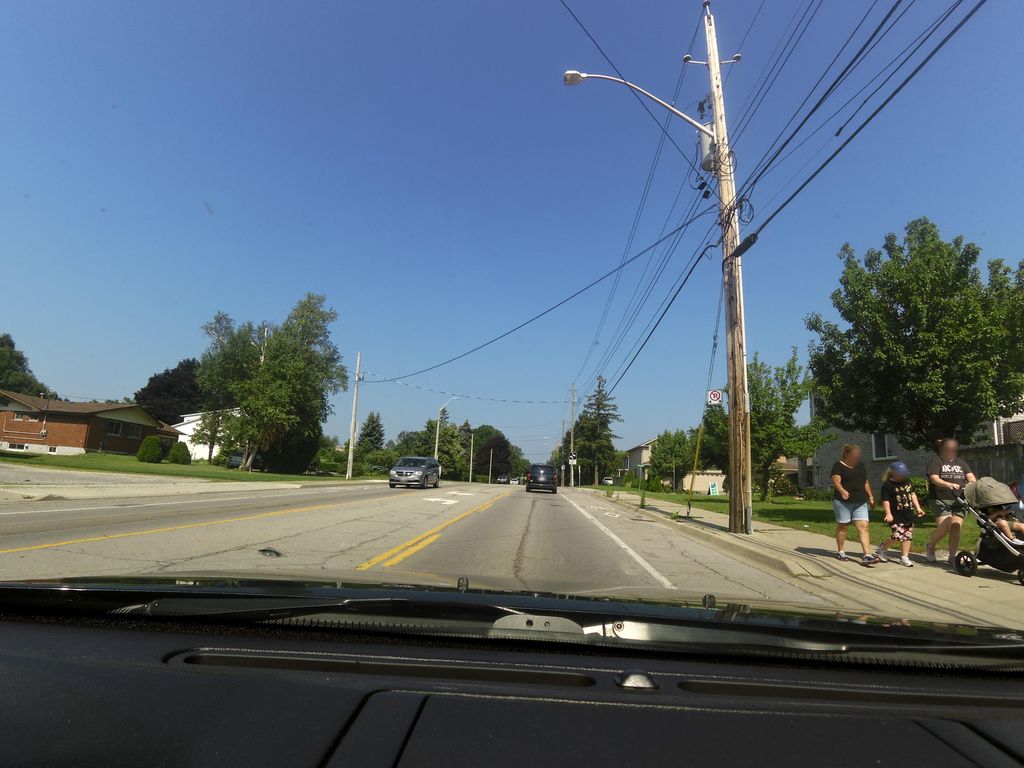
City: hamilton